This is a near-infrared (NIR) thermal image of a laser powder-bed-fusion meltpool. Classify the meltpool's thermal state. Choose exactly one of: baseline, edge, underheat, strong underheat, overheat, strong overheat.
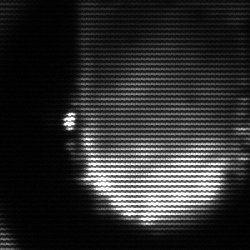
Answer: baseline